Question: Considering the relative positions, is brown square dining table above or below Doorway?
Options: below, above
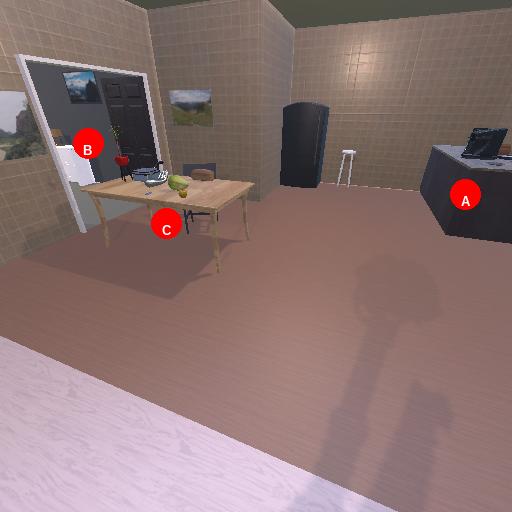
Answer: below